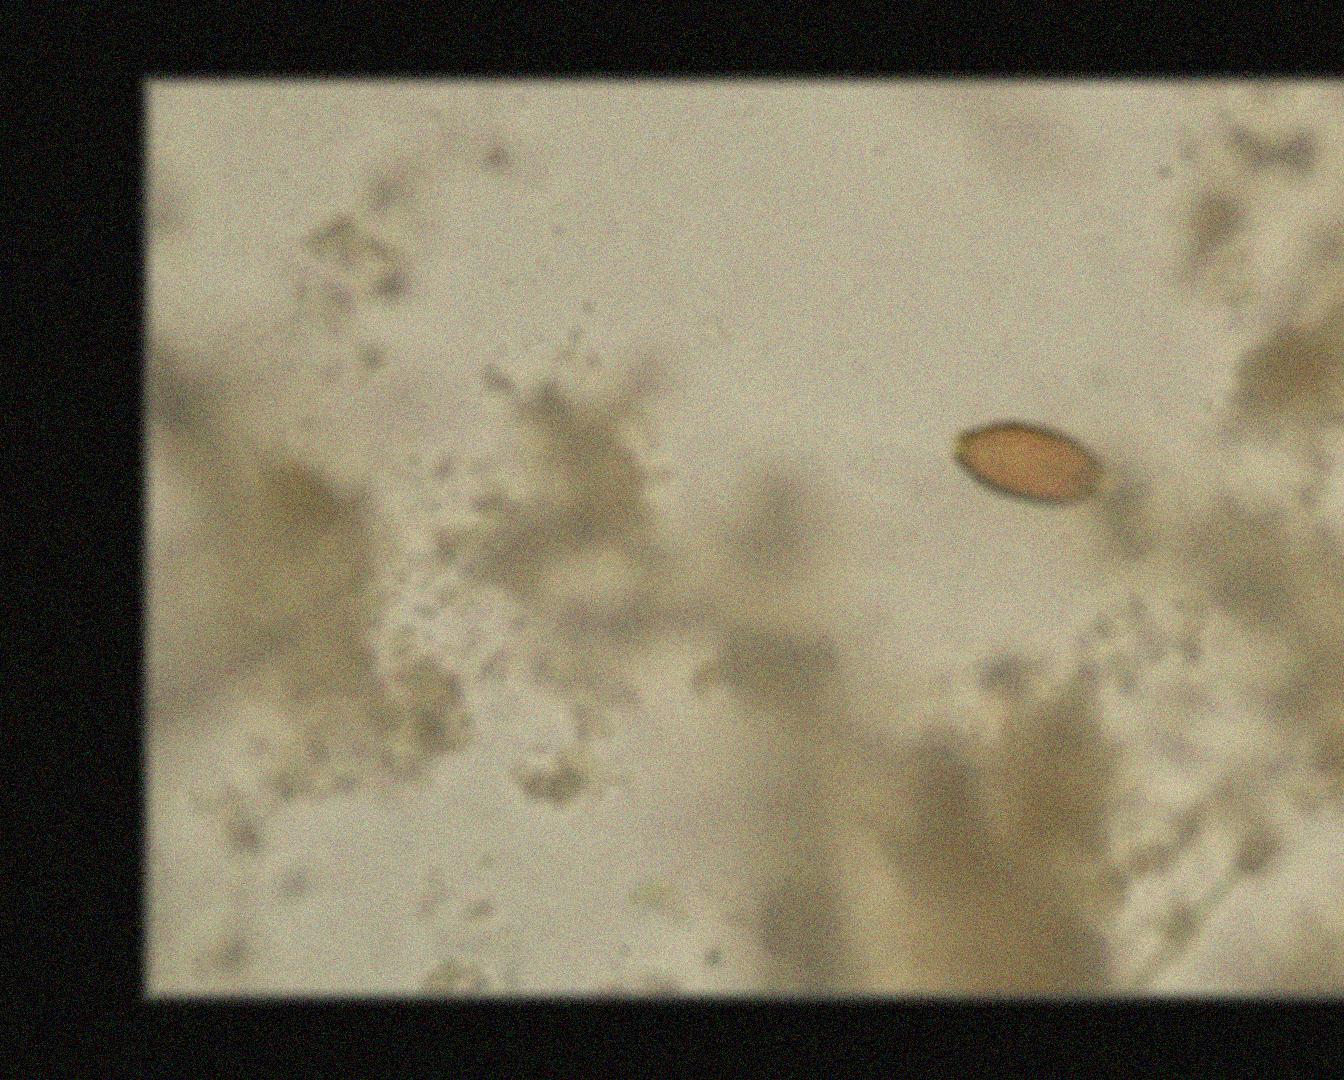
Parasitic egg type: Trichuris trichiura